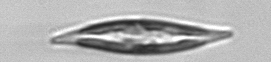
Label: Pleurosigma